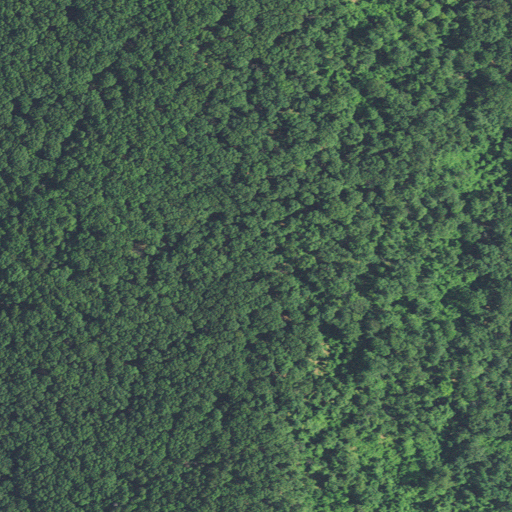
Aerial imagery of gap in West Virginia named Whites Gap containing only deciduous forest